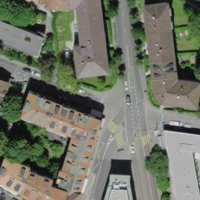
EUNIS habitat code: 54
Species observed at this site:
Phoenicurus ochruros
Symphoricarpos albus